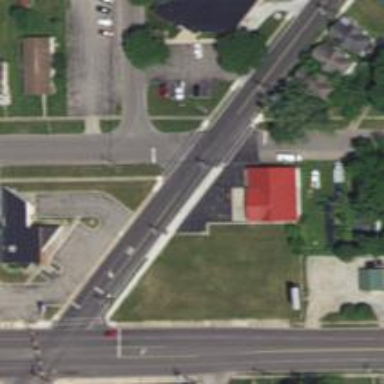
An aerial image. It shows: Marked road crossing.